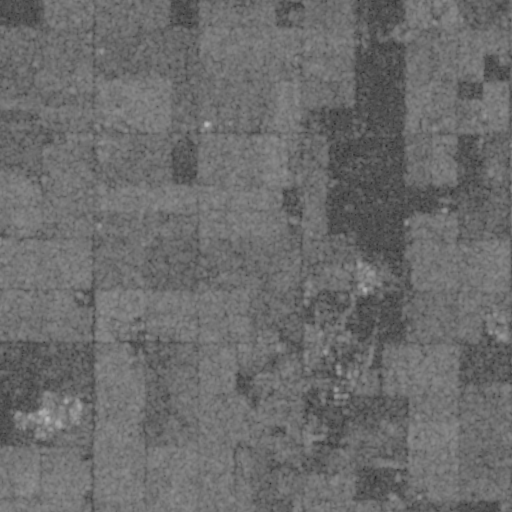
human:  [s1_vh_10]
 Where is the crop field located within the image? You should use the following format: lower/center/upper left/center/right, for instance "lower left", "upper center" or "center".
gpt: The crop field is located in the lower right of the image.
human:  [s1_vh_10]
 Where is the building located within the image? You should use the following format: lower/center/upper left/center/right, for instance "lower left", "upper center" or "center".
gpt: The building is located in the lower right of the image.
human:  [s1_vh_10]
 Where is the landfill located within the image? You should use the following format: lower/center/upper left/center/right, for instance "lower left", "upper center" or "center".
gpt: There is no landfill in the image.

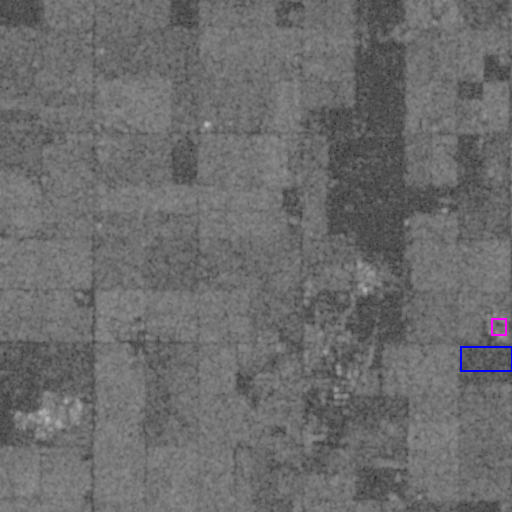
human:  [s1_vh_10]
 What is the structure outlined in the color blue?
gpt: The structure outlined in blue is a crop field.
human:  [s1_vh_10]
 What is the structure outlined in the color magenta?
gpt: The structure outlined in magenta is a building.
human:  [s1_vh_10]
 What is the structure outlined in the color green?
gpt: There is no green outline.